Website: crate-barrel
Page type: billing-address
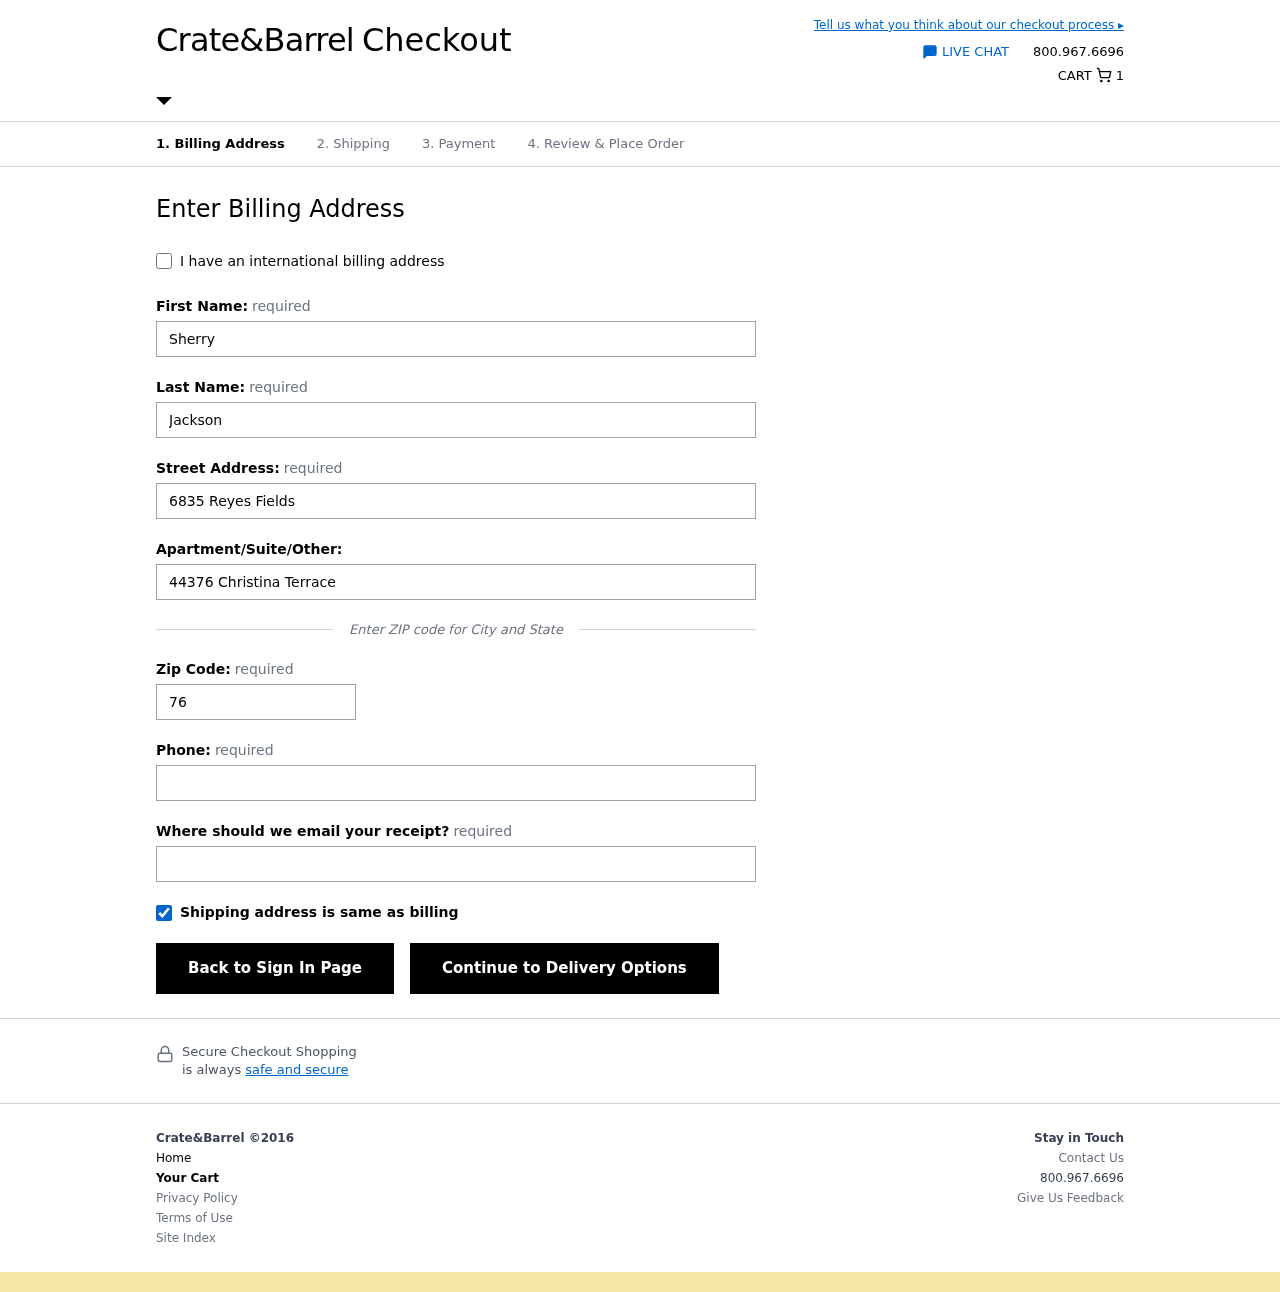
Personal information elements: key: PII_EMAIL
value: sherry_jackson@hotmail.com
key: PII_FIRSTNAME
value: Sherry
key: PII_LASTNAME
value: Jackson
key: PII_PHONE
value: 2078546337
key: PII_POSTCODE
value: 76713
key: PII_STREET
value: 6835 Reyes Fields
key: PII_STREET2
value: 44376 Christina Terrace
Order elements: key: ORDER_NUM_ITEMS
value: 1